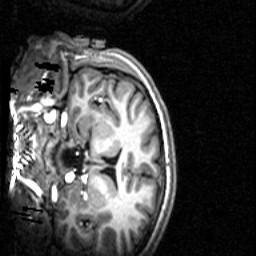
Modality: T1w
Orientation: coronal
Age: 32
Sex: male
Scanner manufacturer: siemens
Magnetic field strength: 3 T
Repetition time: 2.3 s
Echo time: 0.0021 s